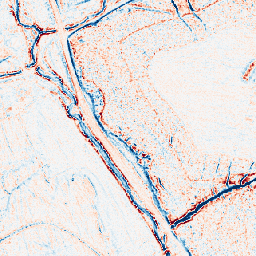
Category: edge_preserving
Decomposition family: anisotropic_diffusion
Decomposition parameters: iterations: 5
kappa: 100
gamma: 0.2
Upsampling method: area
Upsampling parameters: scale: 4
Upsampling scale: 4